Question: The following code in my view controller results in an 'EXC_BAD_ACCESS' at the 'touch.view' call:
'''
- (BOOL)handleSingleTap:(UITapGestureRecognizer *)recognizer shouldReceiveTouch:(UITouch *)touch {
if ([touch.view isKindOfClass:[UIControl class]]) { // <<<< EXC_BAD_ACCESS HERE
// we touched a button, slider, or other UIControl
return NO; // ignore the touch
}
[self.view endEditing:YES]; // dismiss the keyboard
return YES; // handle the touch
}
'''
'touch' appears to be a zombie. Specifically, 'touch' is set to an address, and the debugger thinks that's a 'UITouch' pointer, but it doesn't have any properties:

This did not happen in iOS 4.x. So iOS 6 bug or my fault?
The gesture recognizer is set up as follows (in the ViewController):
'''
UITapGestureRecognizer *tapRecognizer = [[UITapGestureRecognizer alloc] initWithTarget:self action:@selector(handleSingleTap:shouldReceiveTouch:)];
[tapRecognizer setDelegate:self];
[tapRecognizer setNumberOfTapsRequired:1];
[tapRecognizer setNumberOfTouchesRequired:1];
tapRecognizer.cancelsTouchesInView = NO;
[self.view addGestureRecognizer:tapRecognizer];
[tapRecognizer release];
'''
Thanks to Rob for pointing out the user error on my part. Not only that, but I don't actually need the TapRecognizer since I just want to know a touch happened.
Here's the correct code to dismiss the on-screen keyboard with a touch anywhere but in a UIControl:
In the ViewController's 'viewDidLoad':
'''
UIGestureRecognizer *myRecognizer = [[UIGestureRecognizer alloc] init];
[myRecognizer setDelegate:self];
myRecognizer.cancelsTouchesInView = NO;
[self.view addGestureRecognizer:myRecognizer];
[myRecognizer release];
'''
And:
'''
- (BOOL)gestureRecognizer:(UIGestureRecognizer *)gestureRecognizer shouldReceiveTouch:(UITouch *)touch {
if ([touch.view isKindOfClass:[UIControl class]]) {
// we touched a button, slider, or other UIControl
return NO; // ignore the touch
}
[self.view endEditing:YES]; // dismiss the keyboard
return YES; // handle the touch
'''
}
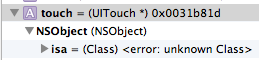
Answer: You're using a method, 'handleSingleTap:shouldReceiveTouch:', whose signature does not conform to the permissible signatures. See the <URL> section of It should only have the one parameter, the gesture recognizer.
I think you may be confusing the handler with the 'UIGestureRecognizerDelegate' protocol method <URL>.